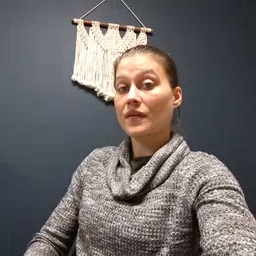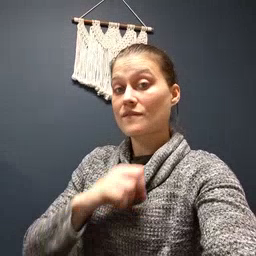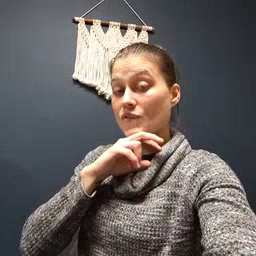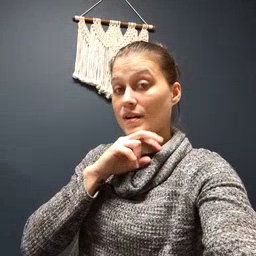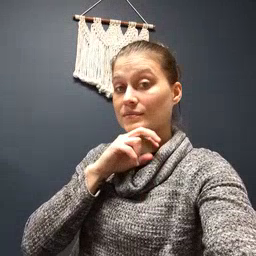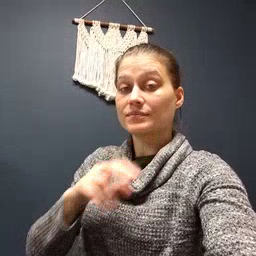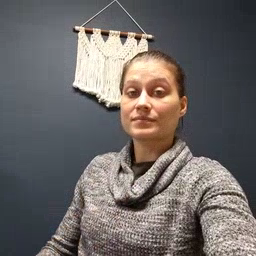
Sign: frog